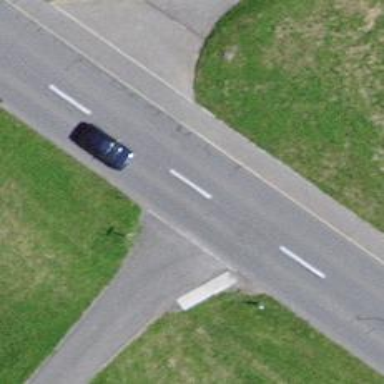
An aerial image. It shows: Asphalt road classified as tertiary.